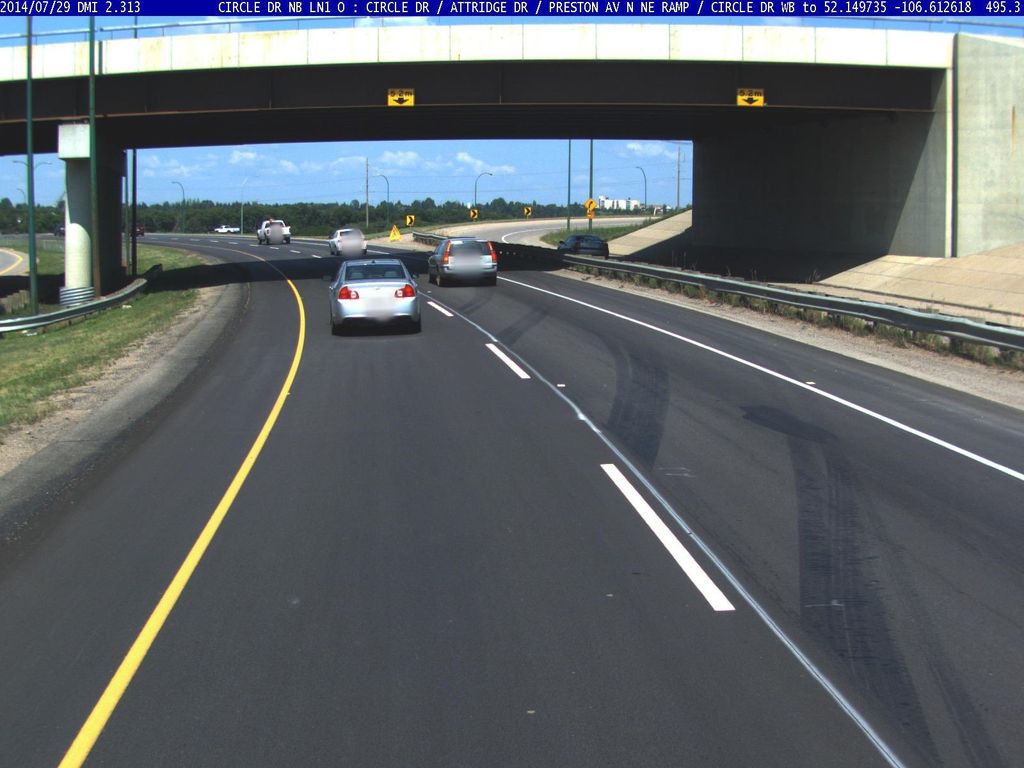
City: saskatoon